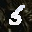
Label: 5